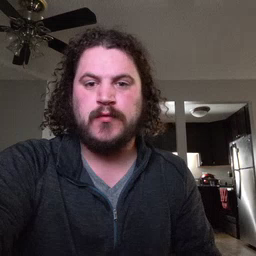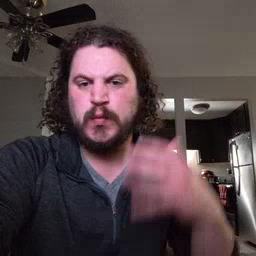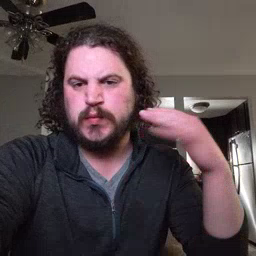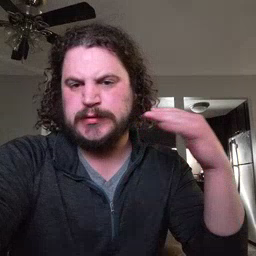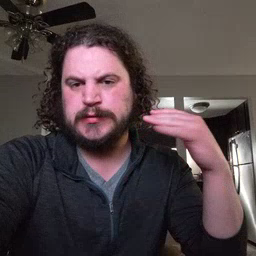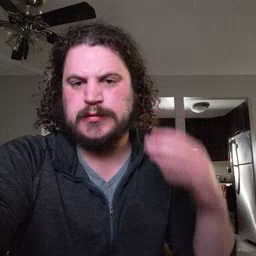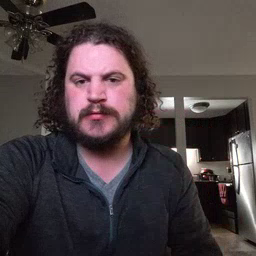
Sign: noisy